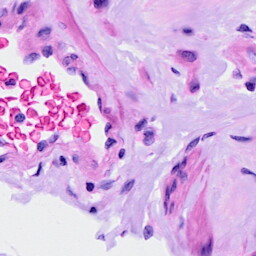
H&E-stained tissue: Ovarian